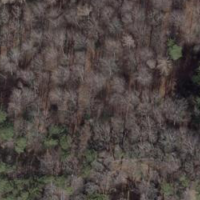
EUNIS habitat code: 41
Species observed at this site:
Hedera helix
Ilex aquifolium